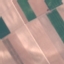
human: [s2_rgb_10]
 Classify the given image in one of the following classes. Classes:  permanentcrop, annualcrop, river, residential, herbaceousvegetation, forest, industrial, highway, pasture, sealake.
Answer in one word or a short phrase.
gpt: AnnualCrop